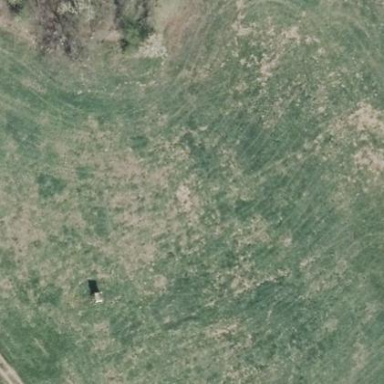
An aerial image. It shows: Beautiful meadow.